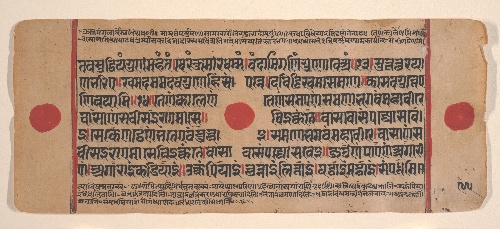
Date: 15th century
Object type: Folio
Classification: Paintings
Medium: Ink, opaque watercolor, and gold on paper
Culture: India (Gujarat)
Dimensions: 4 3/8 x 10 5/8 in. (11.1 x 27 cm)
Department: Asian Art
Credit line: Rogers Fund, 1955
Accession year: 1955
Repository: Metropolitan Museum of Art, New York, NY